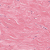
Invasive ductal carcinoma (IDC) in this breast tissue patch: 0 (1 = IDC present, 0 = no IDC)